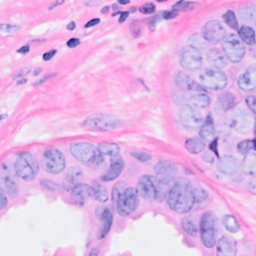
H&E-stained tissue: Breast